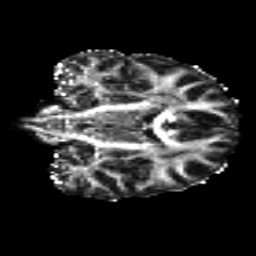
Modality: FA
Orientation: coronal
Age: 25
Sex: male
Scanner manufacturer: siemens
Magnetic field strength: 3 T
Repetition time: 8.8 s
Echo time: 0.085 s